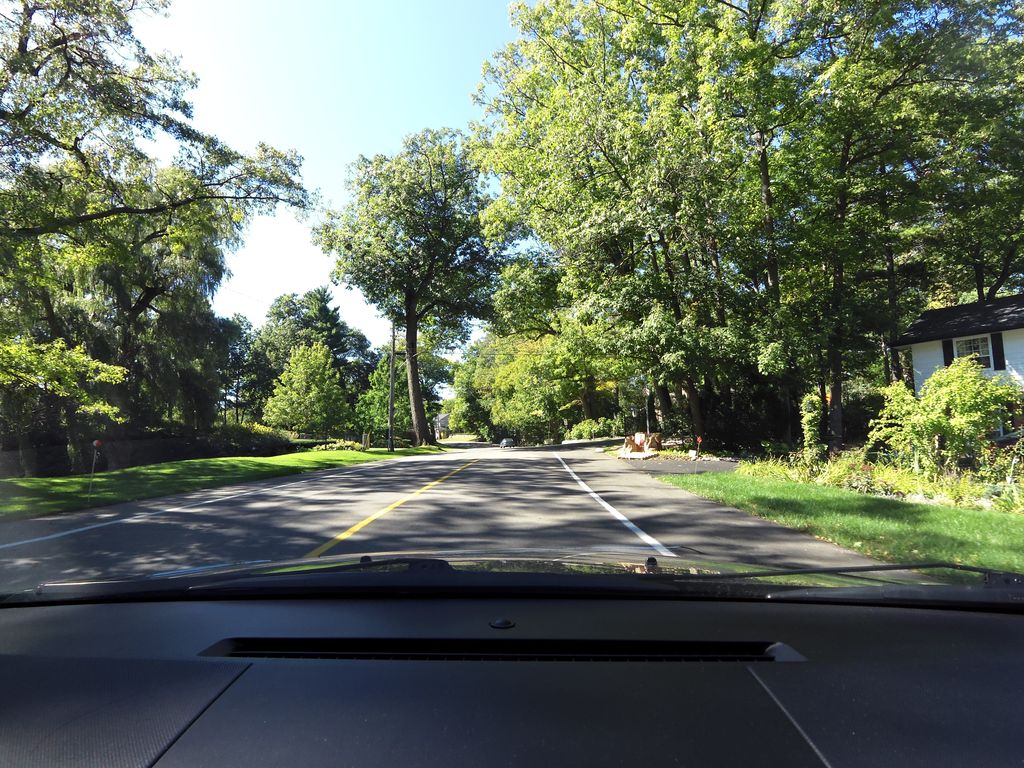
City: hamilton